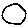
Label: circle